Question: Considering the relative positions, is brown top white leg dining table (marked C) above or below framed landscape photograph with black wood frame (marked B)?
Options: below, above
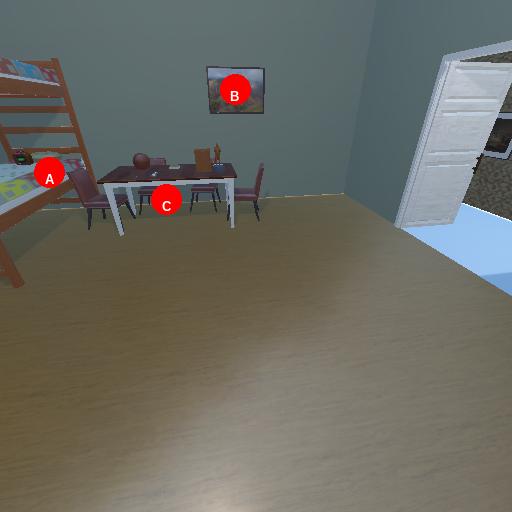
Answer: below